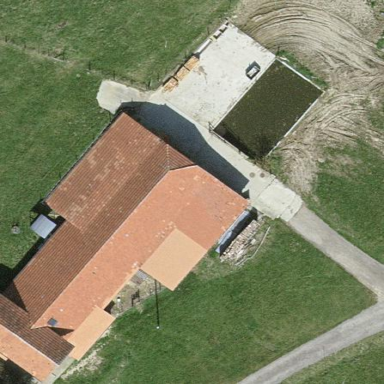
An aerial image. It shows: Farmyard area.